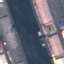
Land use / land cover: River